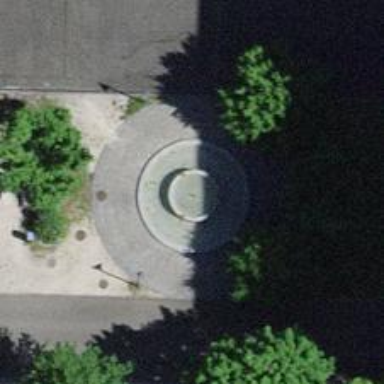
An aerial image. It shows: Fountain.